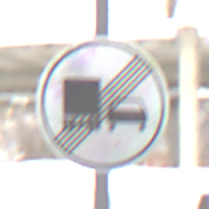
Verkehrszeichen: EndeUeberholverbotKraftfahrzeuge
Umgebung: Roofed, Suburban
Tageszeit: MorningAfternoon
Wetter: PartlyCloudy
Licht: Natural
Jahreszeit: Winter
Kontrast: LowContrast